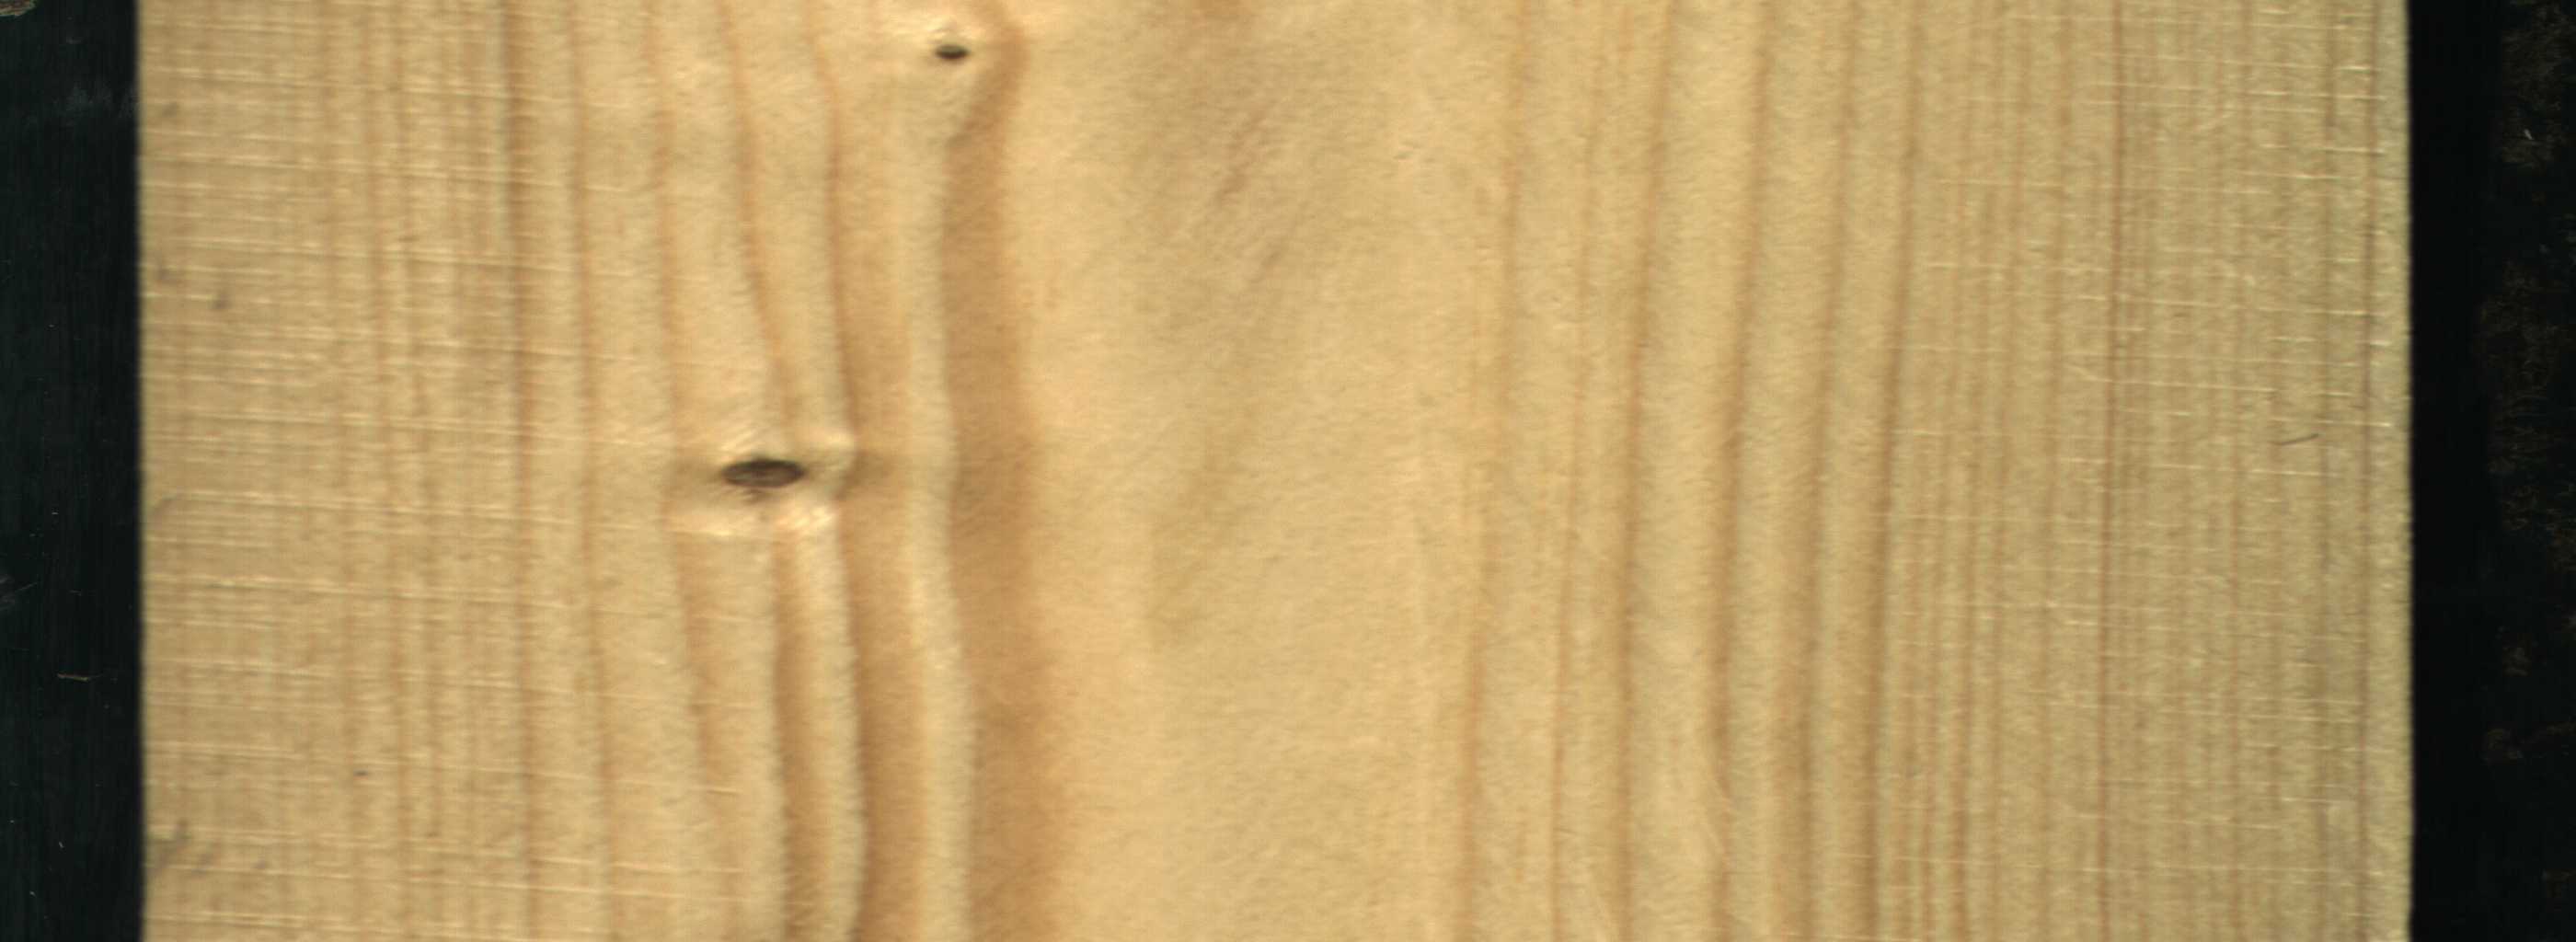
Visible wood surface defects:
Dead_Knot
Dead_Knot